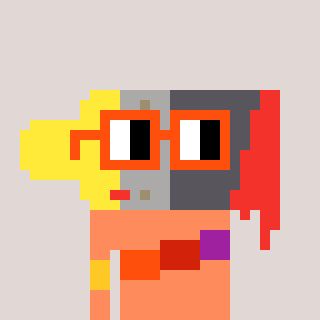
a pixel art character with square orange glasses, a paintbrush-shaped head and a peachy-colored body on a warm background